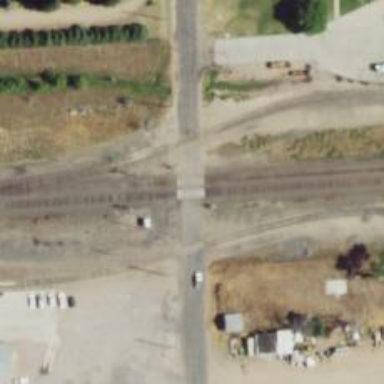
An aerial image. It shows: Level crossing along the railway.